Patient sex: M
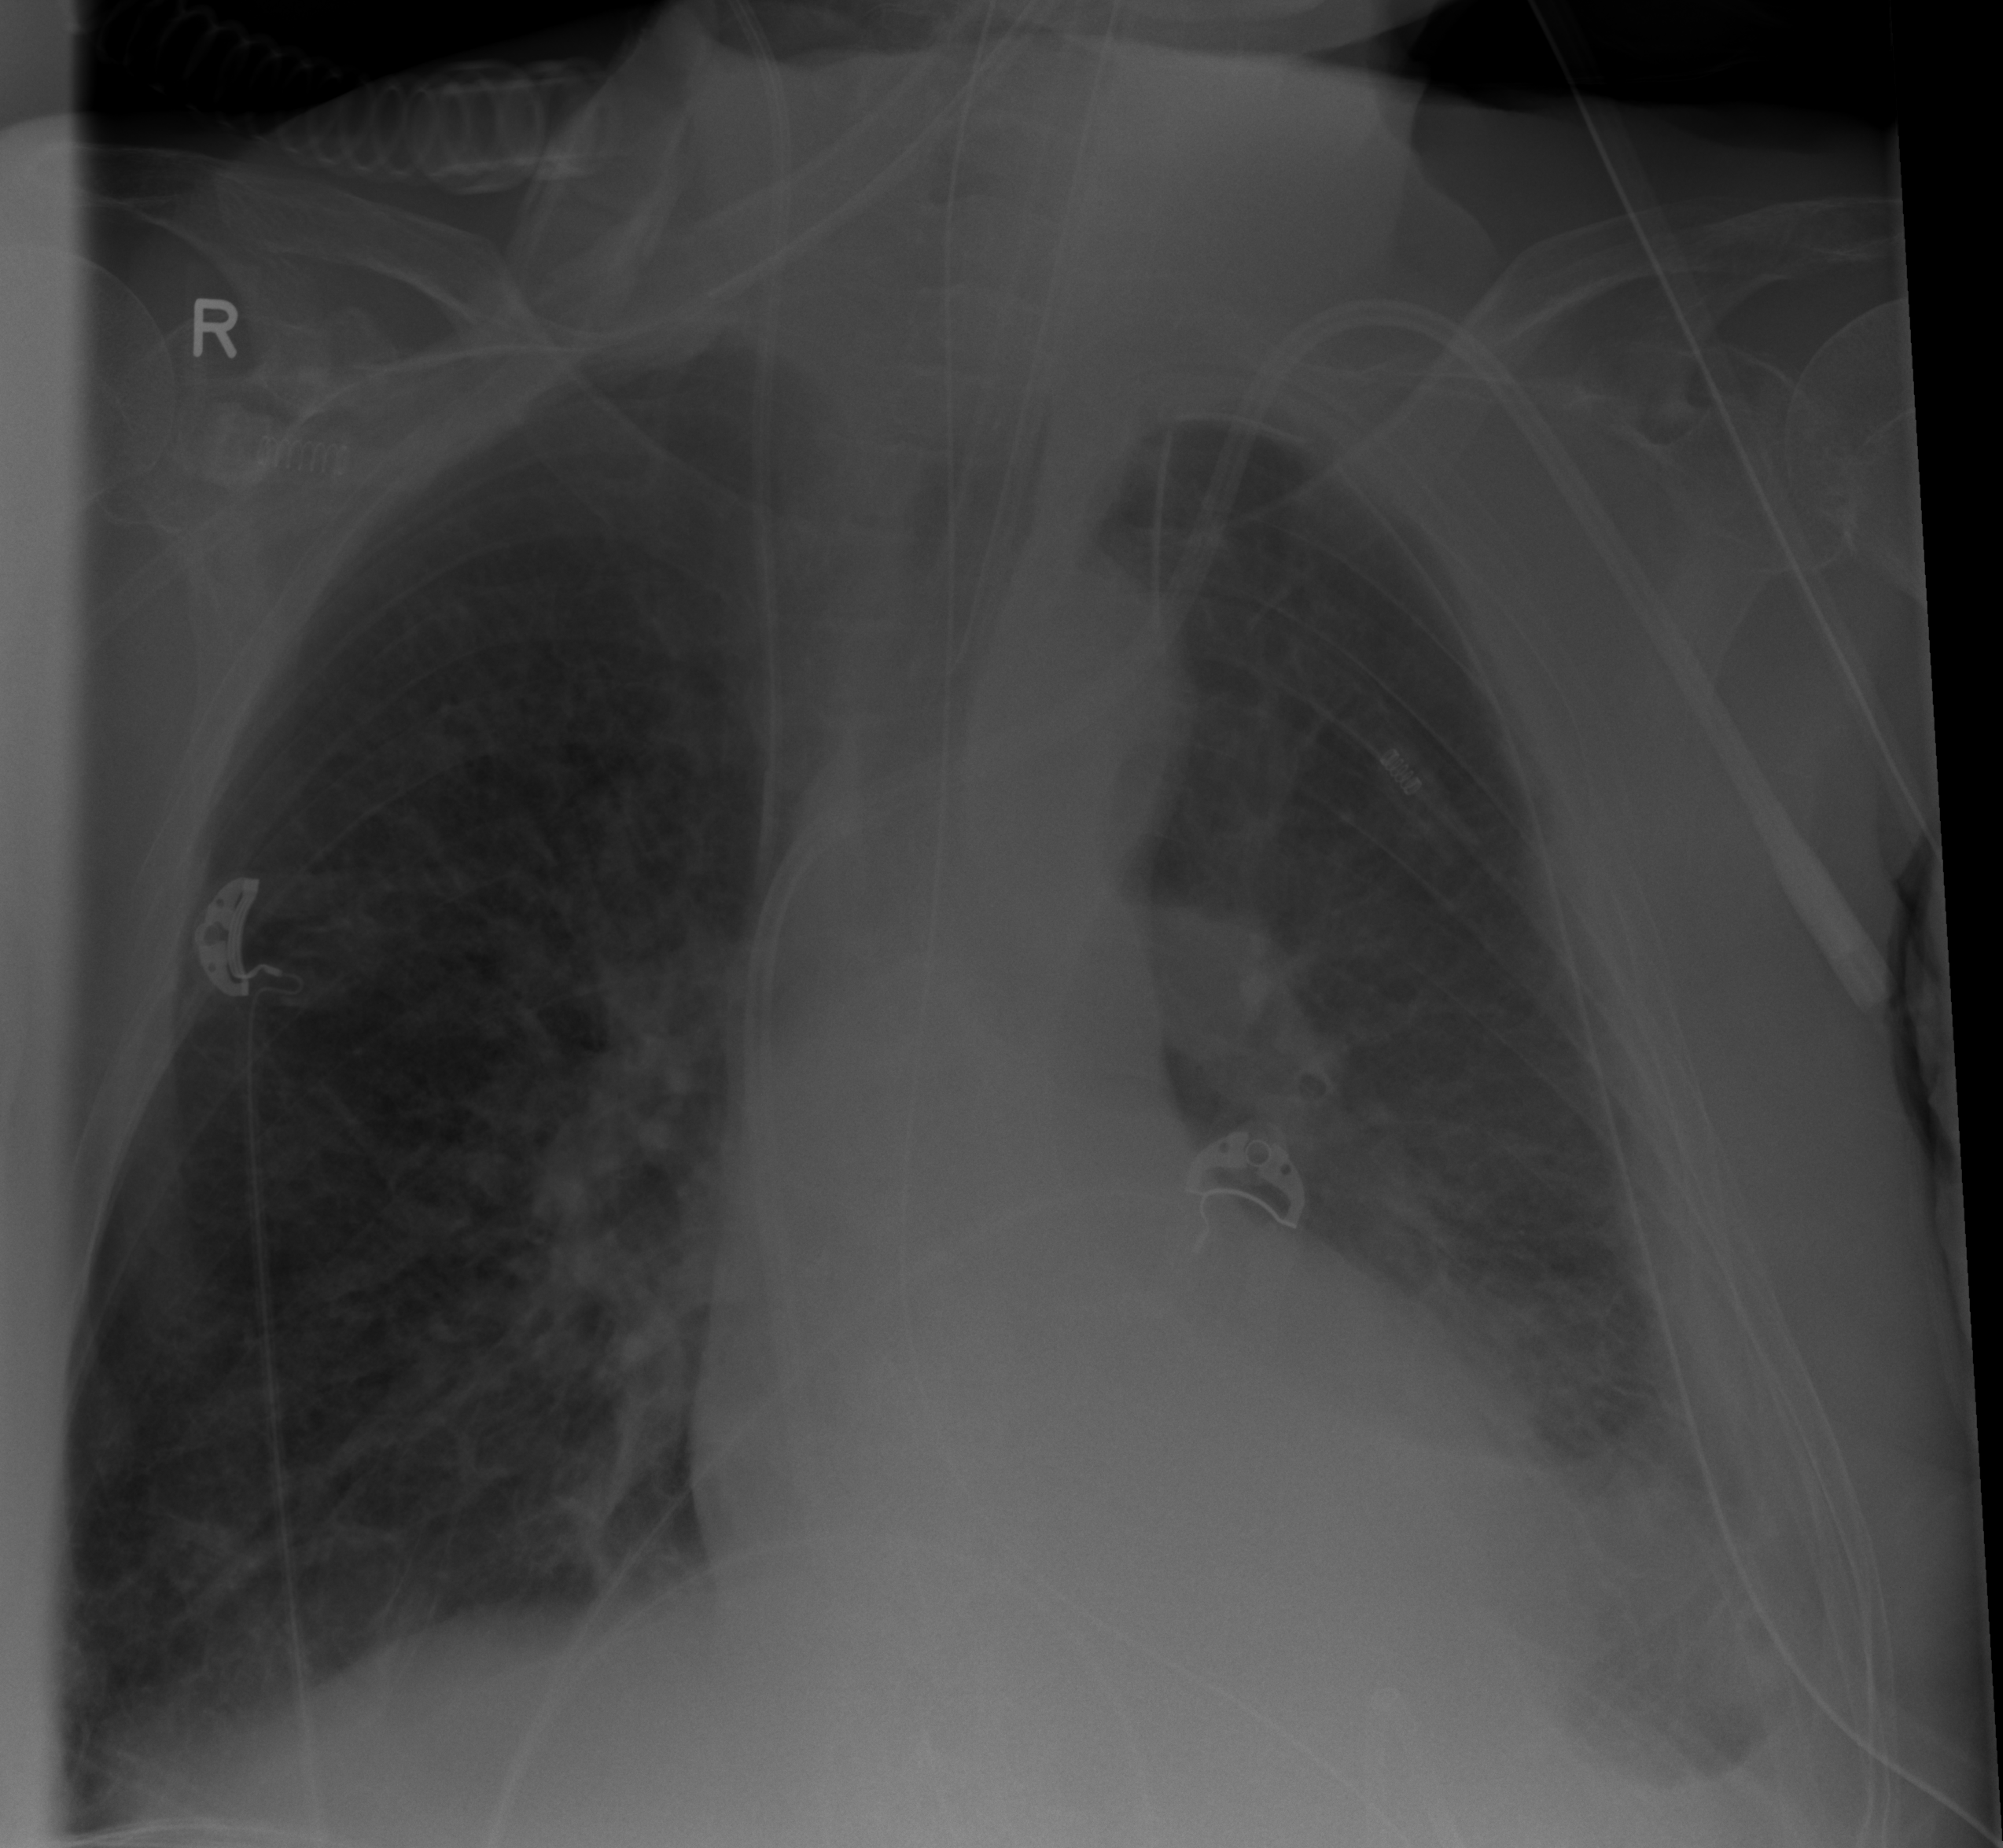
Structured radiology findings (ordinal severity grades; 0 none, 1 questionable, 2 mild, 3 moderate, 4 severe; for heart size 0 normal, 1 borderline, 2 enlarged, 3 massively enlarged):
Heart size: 2
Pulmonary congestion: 2
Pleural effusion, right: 2
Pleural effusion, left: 2
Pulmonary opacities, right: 0
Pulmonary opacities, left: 2
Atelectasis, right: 2
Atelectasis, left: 2